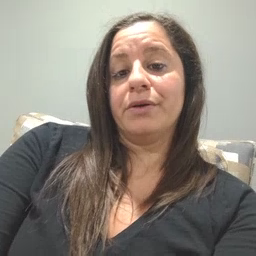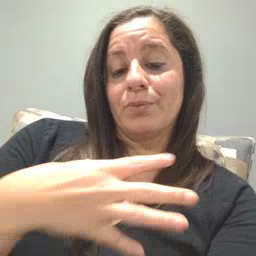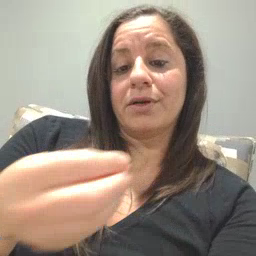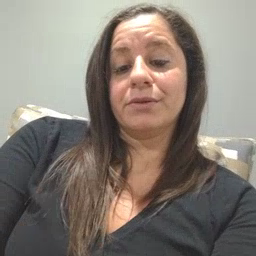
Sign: white